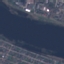
Land use / land cover: River